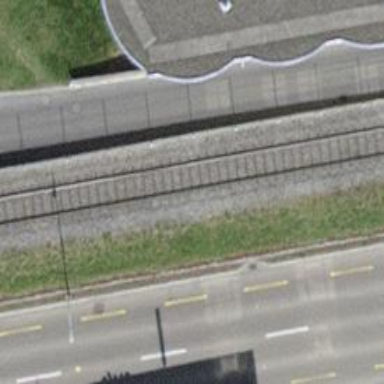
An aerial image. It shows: Single railway spur track.